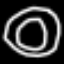
Label: donut